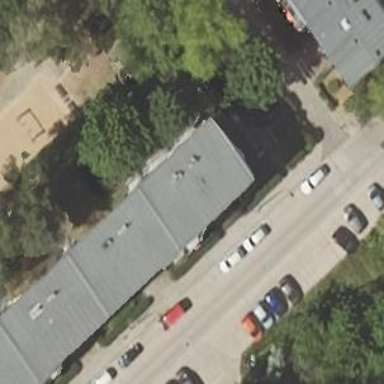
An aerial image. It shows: Terrace building.